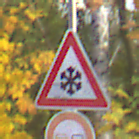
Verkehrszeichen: SchneeOderEisglaette
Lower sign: Ueberholverbot
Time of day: MorningAfternoon
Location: Outdoor (Urban)
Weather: PartlyCloudy
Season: NotSpecified
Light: Natural